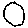
Label: circle